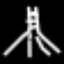
Label: The Eiffel Tower